Question: as my knowledge, the use of %n = "the associated argument is a pointer to an integer into which the number of characters written so far is placed.
i am using using win 8, codeblocks IDE. I tried a program that should print at least 15 character. but it is showing only 8. I have restarted the program even the computer but the result is same.
i also compiled it from command line.
the fragment of code has given below.
snap shot of result uploaded.
first is out put with out the random number.

'''
#include<stdio.h>
int main(void)
{
int i;
printf("%d %f
%n",100, 123.23, &i);
printf("%d characters is so far.",i);
return 0;
}
'''
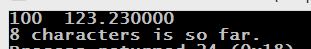
Answer: This problem is specific to Windows and it stems from the fact that Windows' C library disables the '%n' specifier for security reasons.
To bypass this, go to 'Settings -> Compiler', and in 'Global Compiler Settings' go to 'Other options' and add '-D__USE_MINGW_ANSI_STDIO'. This will enable the '%n' specifier.